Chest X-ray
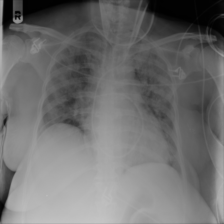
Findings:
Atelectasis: negative
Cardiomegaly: negative
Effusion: negative
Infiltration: positive
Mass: negative
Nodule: negative
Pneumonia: negative
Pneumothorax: negative
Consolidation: negative
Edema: negative
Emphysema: negative
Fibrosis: negative
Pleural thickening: negative
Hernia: negative